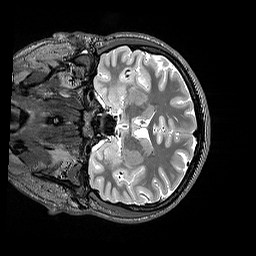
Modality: T2w
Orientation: coronal
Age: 20
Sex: male
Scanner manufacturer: siemens
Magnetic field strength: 3 T
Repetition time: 3.2 s
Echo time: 0.564 s